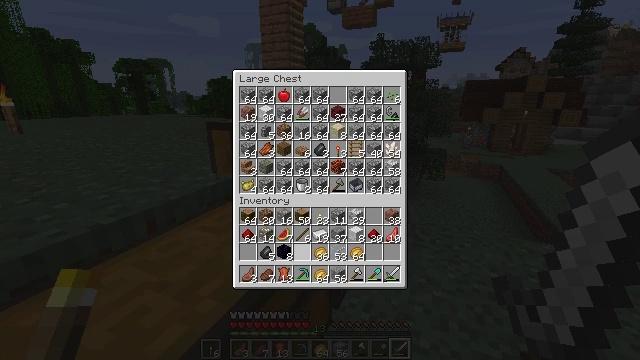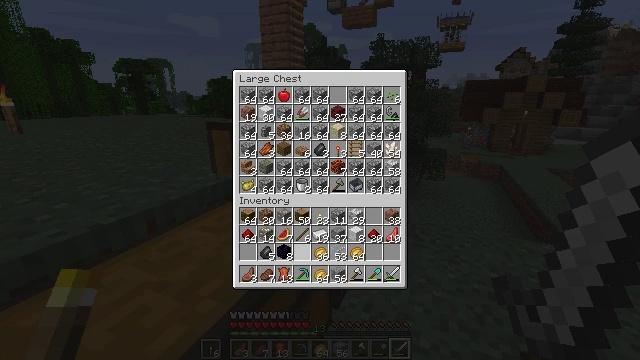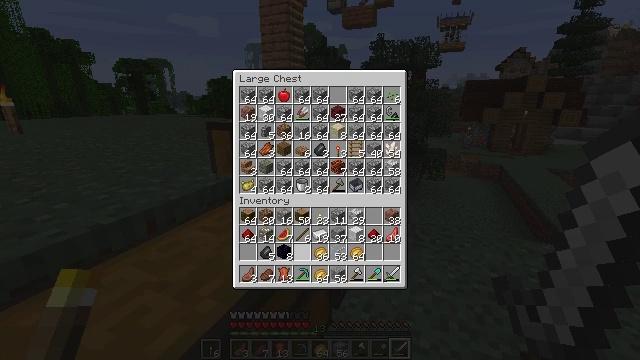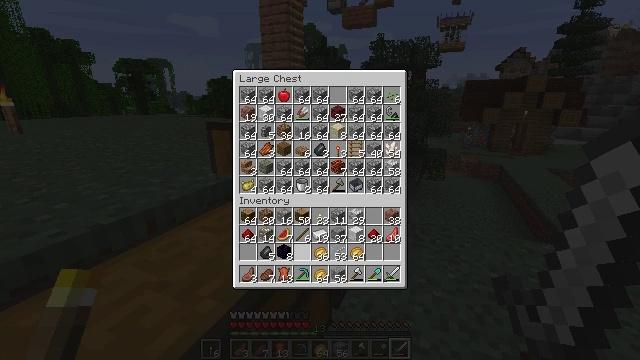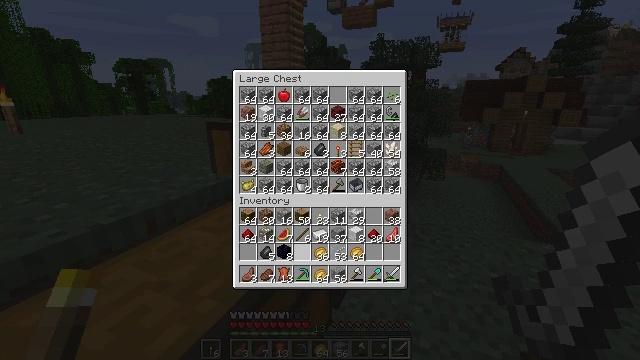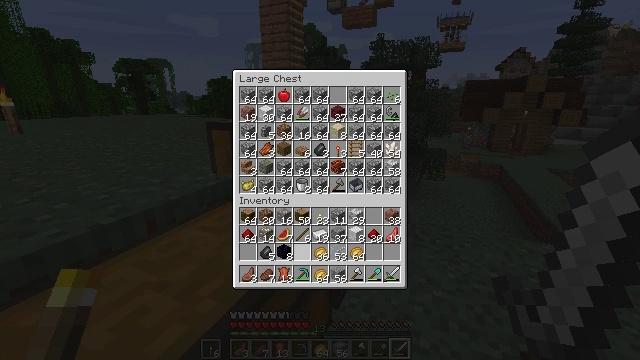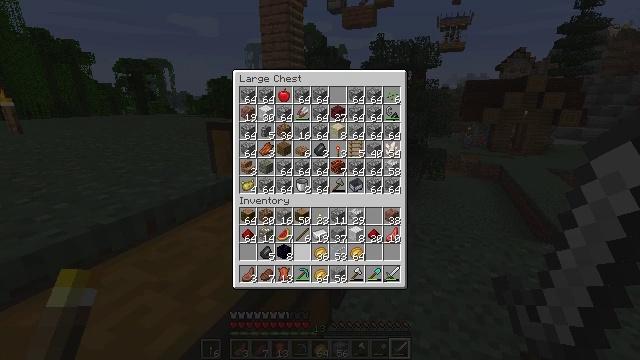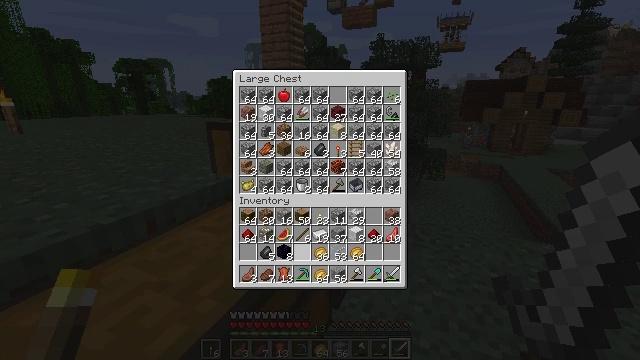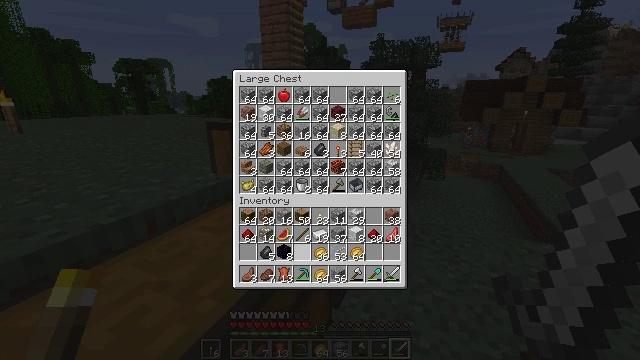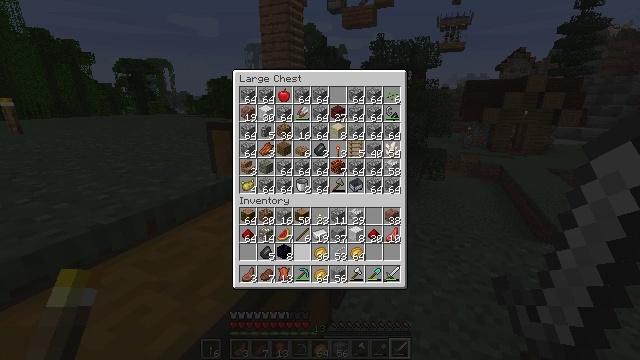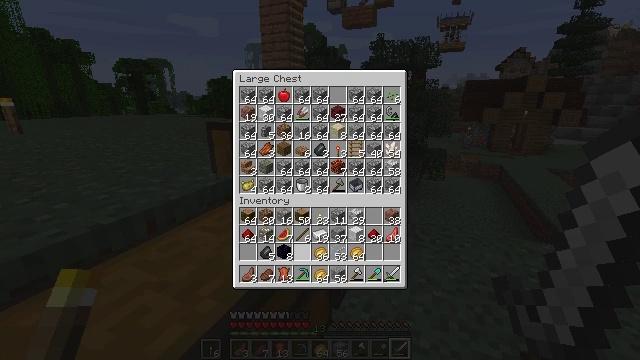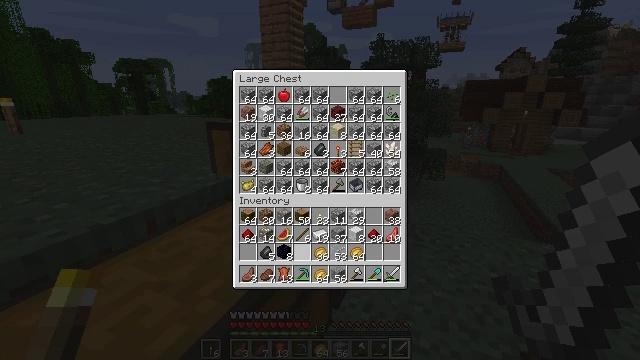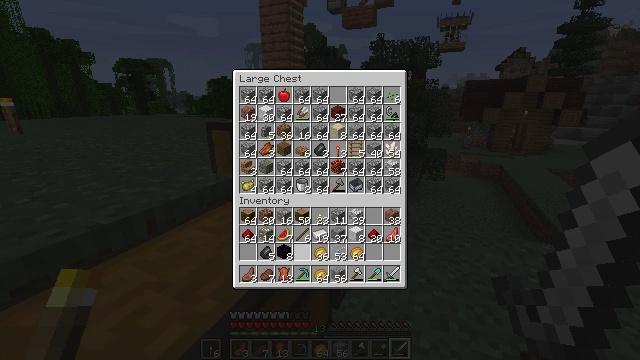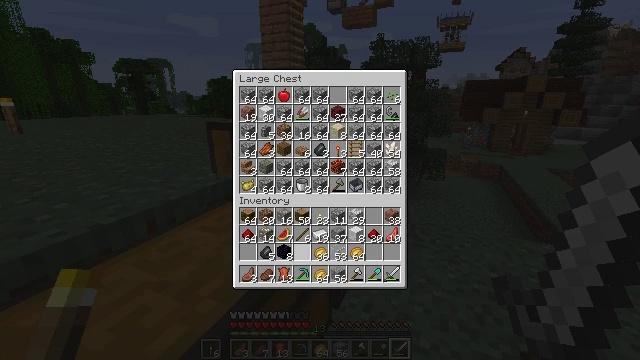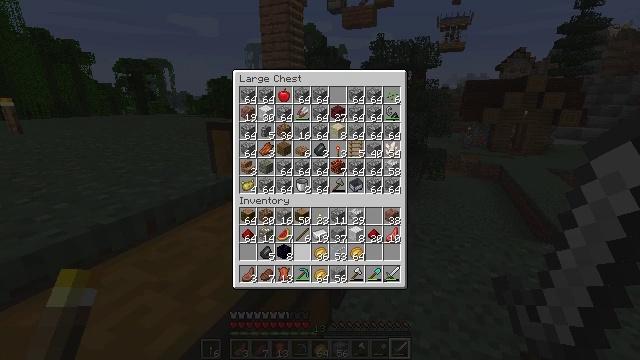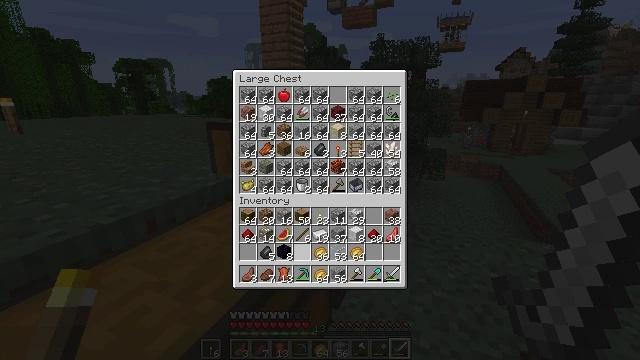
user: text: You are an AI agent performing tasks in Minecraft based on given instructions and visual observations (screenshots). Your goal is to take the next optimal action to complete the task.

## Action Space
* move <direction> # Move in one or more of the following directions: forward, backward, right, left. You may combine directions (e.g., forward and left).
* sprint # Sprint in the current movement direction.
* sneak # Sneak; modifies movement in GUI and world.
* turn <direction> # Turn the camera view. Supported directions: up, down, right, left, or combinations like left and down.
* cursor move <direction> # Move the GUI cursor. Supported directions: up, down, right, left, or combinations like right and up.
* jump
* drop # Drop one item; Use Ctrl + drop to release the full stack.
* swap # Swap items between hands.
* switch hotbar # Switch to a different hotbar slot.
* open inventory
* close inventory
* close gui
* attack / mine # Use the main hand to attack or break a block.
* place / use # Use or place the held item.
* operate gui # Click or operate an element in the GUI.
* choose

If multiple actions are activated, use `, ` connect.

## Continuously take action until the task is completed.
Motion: motion action
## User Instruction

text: Mine a melon block.
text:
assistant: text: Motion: no_op
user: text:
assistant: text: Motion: no_op
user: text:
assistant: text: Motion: no_op
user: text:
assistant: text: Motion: no_op
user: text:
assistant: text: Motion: no_op
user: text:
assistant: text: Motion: no_op
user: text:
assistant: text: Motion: no_op
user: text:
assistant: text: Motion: no_op
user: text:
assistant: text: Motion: no_op
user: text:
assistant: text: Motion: no_op
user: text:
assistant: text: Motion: no_op
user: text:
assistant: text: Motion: no_op
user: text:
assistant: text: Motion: no_op
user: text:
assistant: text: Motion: no_op
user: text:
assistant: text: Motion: no_op
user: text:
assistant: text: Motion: no_op
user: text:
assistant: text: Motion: no_op
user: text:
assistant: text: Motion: no_op
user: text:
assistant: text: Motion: no_op
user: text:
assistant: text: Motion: no_op
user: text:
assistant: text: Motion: no_op
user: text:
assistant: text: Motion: no_op
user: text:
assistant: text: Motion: no_op
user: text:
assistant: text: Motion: no_op
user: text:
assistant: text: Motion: no_op
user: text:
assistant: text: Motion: no_op
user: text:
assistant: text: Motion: no_op
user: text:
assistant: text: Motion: no_op
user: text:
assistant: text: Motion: no_op
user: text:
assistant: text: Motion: no_op